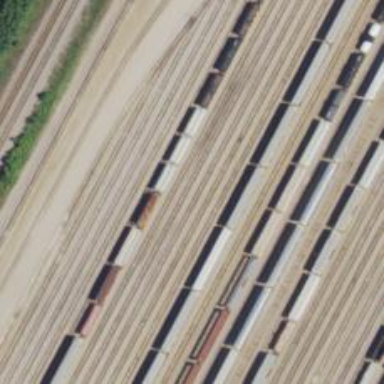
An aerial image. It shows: Railway siding with rails.